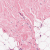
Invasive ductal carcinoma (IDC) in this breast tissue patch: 0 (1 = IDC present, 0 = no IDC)